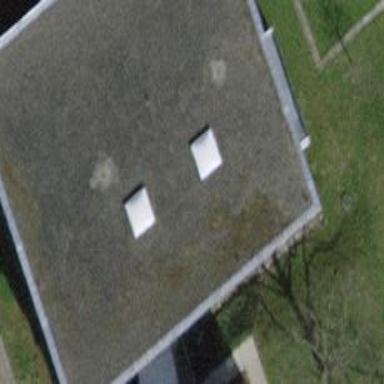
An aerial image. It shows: Building with flat roof.